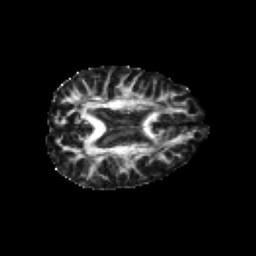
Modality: FA
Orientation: axial
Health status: healthy
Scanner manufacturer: philips
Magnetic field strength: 3 T
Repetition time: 6.964 s
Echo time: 0.092 s